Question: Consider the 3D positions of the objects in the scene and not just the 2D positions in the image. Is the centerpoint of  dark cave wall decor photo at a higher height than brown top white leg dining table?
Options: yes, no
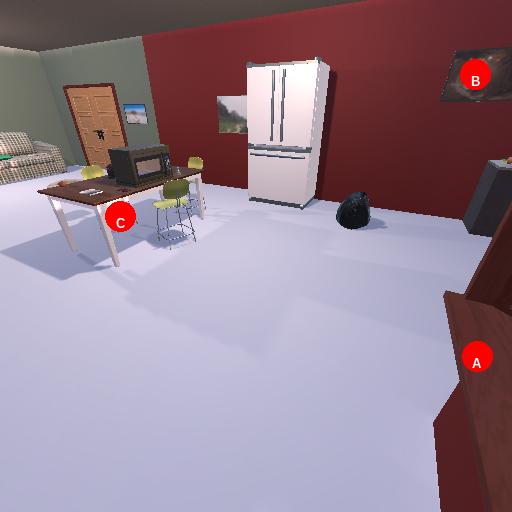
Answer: yes